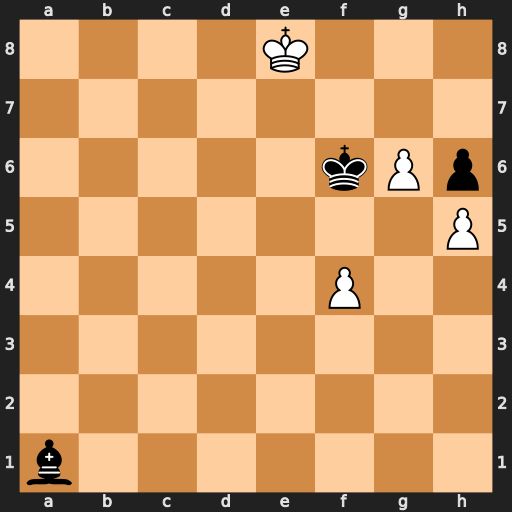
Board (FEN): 4K3/8/5kPp/7P/5P2/8/8/b7
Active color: w
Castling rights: -
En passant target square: -
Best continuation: Kf8 Bc3 g7 Bb4+ Kg8